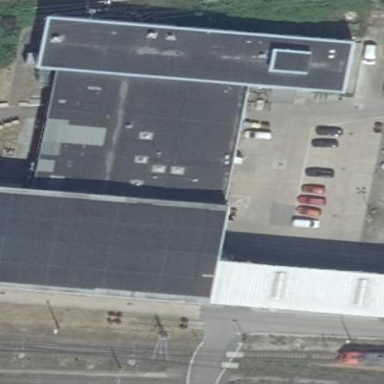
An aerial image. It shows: Industrial building.